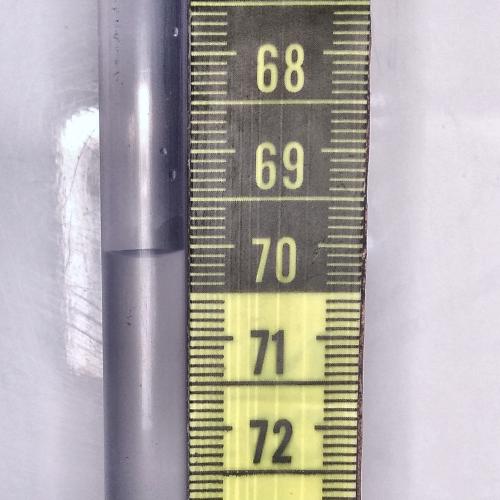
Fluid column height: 70.0 cm